Question: In the GUI, the styling applied to the QLabel is applied only upto the height of the text in it. How do I increase it to fill the available region?

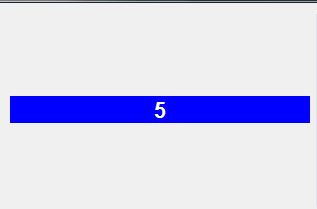
Answer: You can try something like this:
'''
from PySide import QtGui, QtCore
import sys
class MainWindow(QtGui.QWidget):
def __init__(self):
super().__init__()
layout = QtGui.QHBoxLayout()
self.setLayout(layout)
label = QtGui.QLabel('5')
label.setAutoFillBackground(True)
p = label.palette()
p.setColor(label.backgroundRole(), QtCore.Qt.red)
label.setPalette(p)
layout.addWidget(label)
self.show()
def main():
app = QtGui.QApplication(sys.argv)
window = MainWindow()
sys.exit(app.exec_())
if __name__ == '__main__':
main()
'''